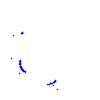
Particle: proton